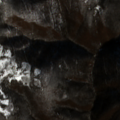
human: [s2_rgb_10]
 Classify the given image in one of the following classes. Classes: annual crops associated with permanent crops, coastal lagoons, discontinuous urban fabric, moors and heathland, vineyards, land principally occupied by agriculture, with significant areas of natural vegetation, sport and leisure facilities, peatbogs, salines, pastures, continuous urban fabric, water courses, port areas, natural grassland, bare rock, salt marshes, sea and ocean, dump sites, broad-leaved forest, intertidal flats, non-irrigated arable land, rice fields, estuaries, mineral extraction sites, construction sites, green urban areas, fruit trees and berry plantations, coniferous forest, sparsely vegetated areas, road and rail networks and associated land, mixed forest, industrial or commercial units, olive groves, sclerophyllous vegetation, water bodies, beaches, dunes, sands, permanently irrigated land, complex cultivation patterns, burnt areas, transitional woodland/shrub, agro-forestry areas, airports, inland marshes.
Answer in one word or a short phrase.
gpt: land principally occupied by agriculture, with significant areas of natural vegetation, broad-leaved forest